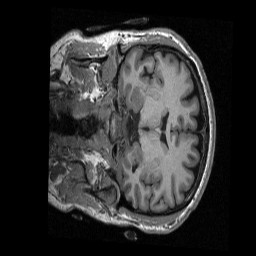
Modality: T1w
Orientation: coronal
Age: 31
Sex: male
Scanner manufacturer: siemens
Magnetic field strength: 3 T
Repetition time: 2.3 s
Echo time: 0.00298 s